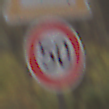
Verkehrszeichen: Geschwindigkeit50
Zusatzzeichen oben: WildwechselRechts
Umgebung: Outdoor, Nature
Tageszeit: MorningAfternoon
Wetter: Overcast
Licht: Natural
Jahreszeit: Autumn
Kontrast: LowContrast